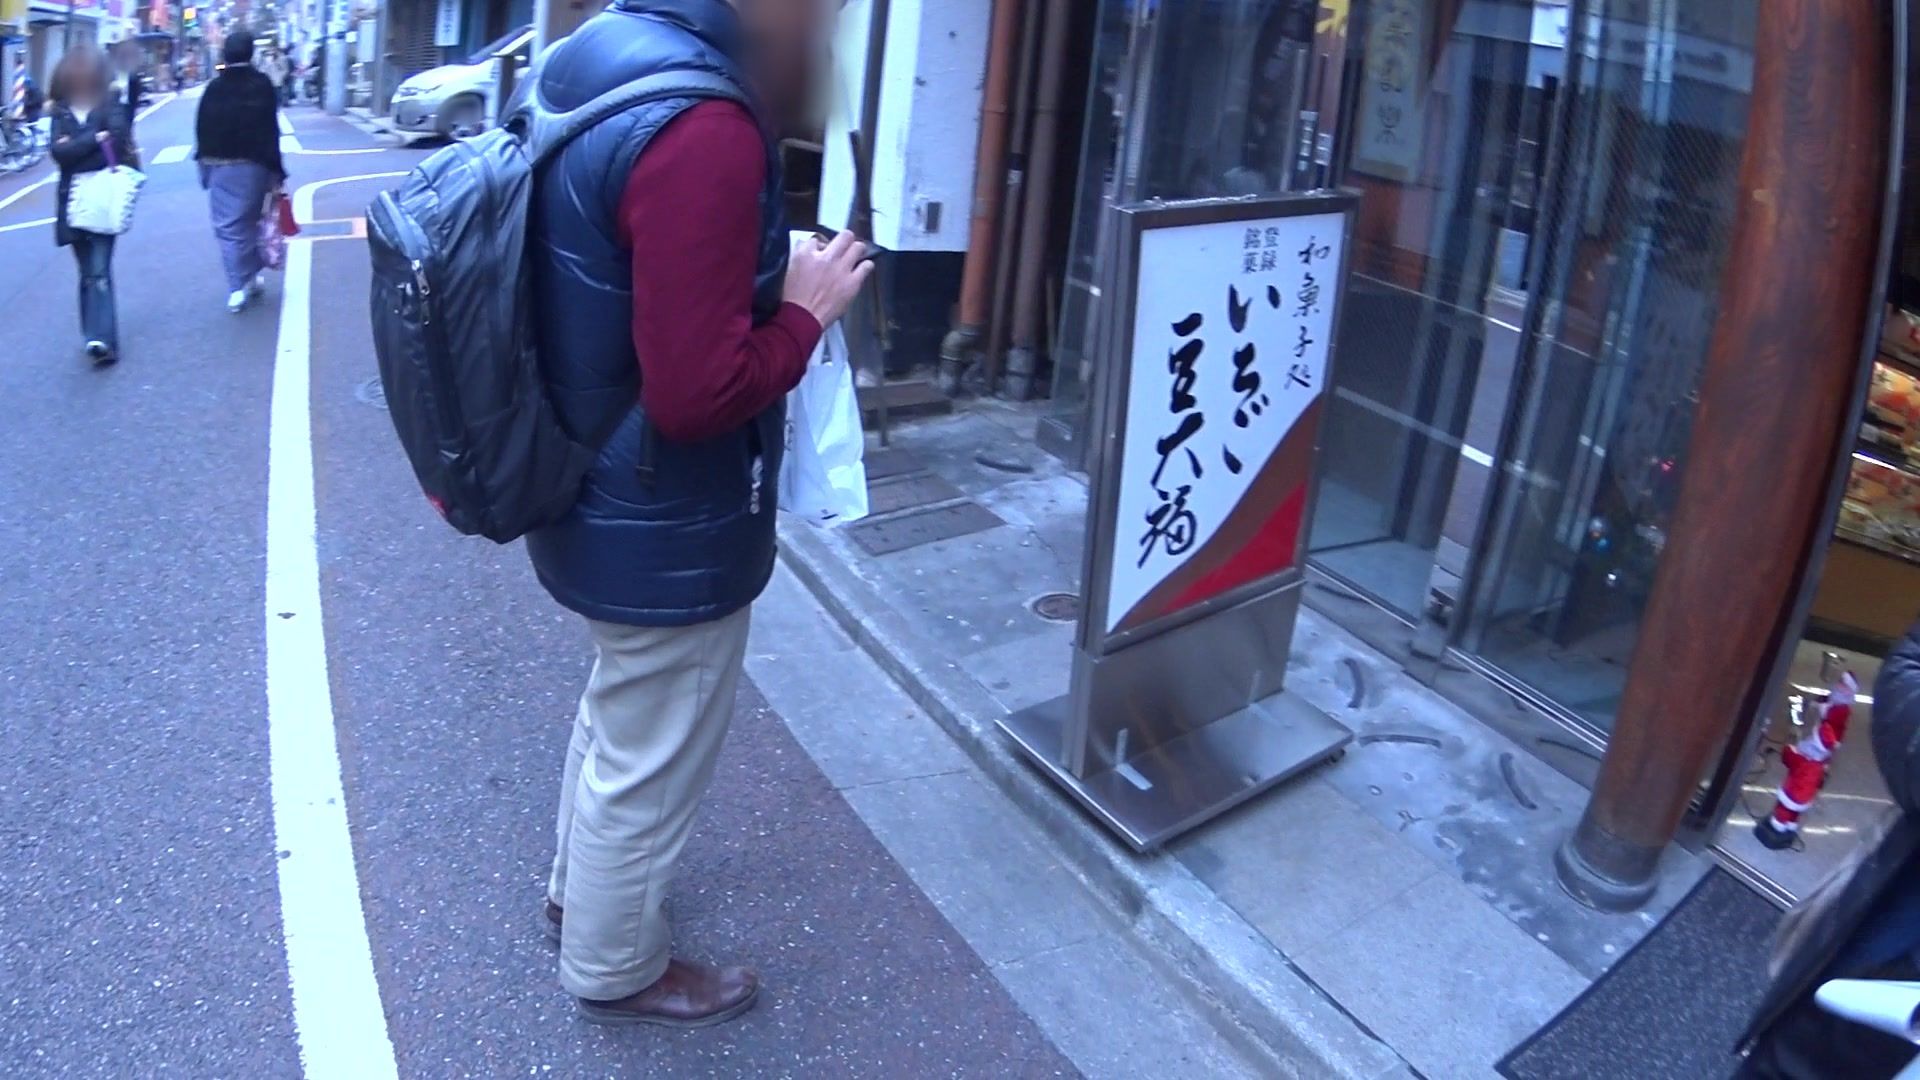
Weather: clear
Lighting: day
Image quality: good
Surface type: walking surface
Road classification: unclassified
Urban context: urban centre
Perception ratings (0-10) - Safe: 0.79, Lively: 5.3, Beautiful: 2.19, Boring: 3.42, Depressing: 6.07, Wealthy: 2.79